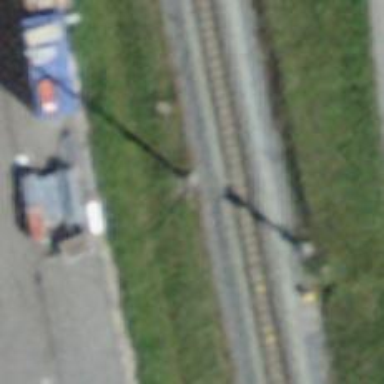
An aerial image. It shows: Power pole.